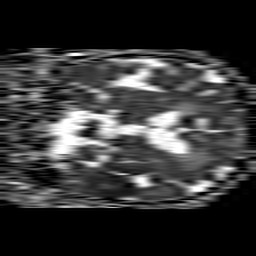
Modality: ADC
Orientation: coronal
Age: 71
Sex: male
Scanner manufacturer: philips
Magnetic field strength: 1.5 T
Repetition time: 4.6 s
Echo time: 0.08631 s